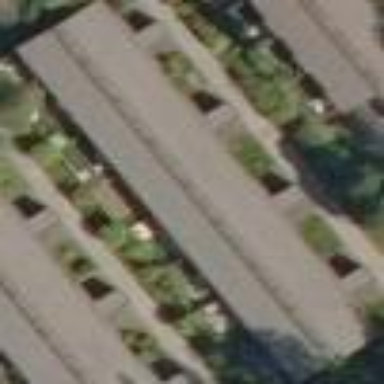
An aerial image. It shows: Terrace building.